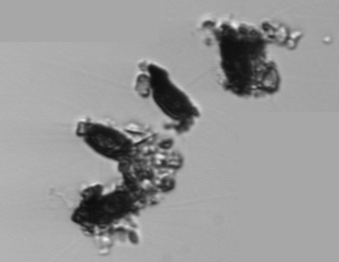
Label: Thalassiosira_TAG_external_detritus